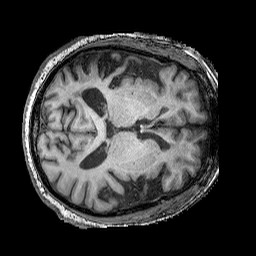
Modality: T1w
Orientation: axial
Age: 54
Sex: male
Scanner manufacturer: siemens
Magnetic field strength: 3 T
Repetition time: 2.25 s
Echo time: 0.00411 s